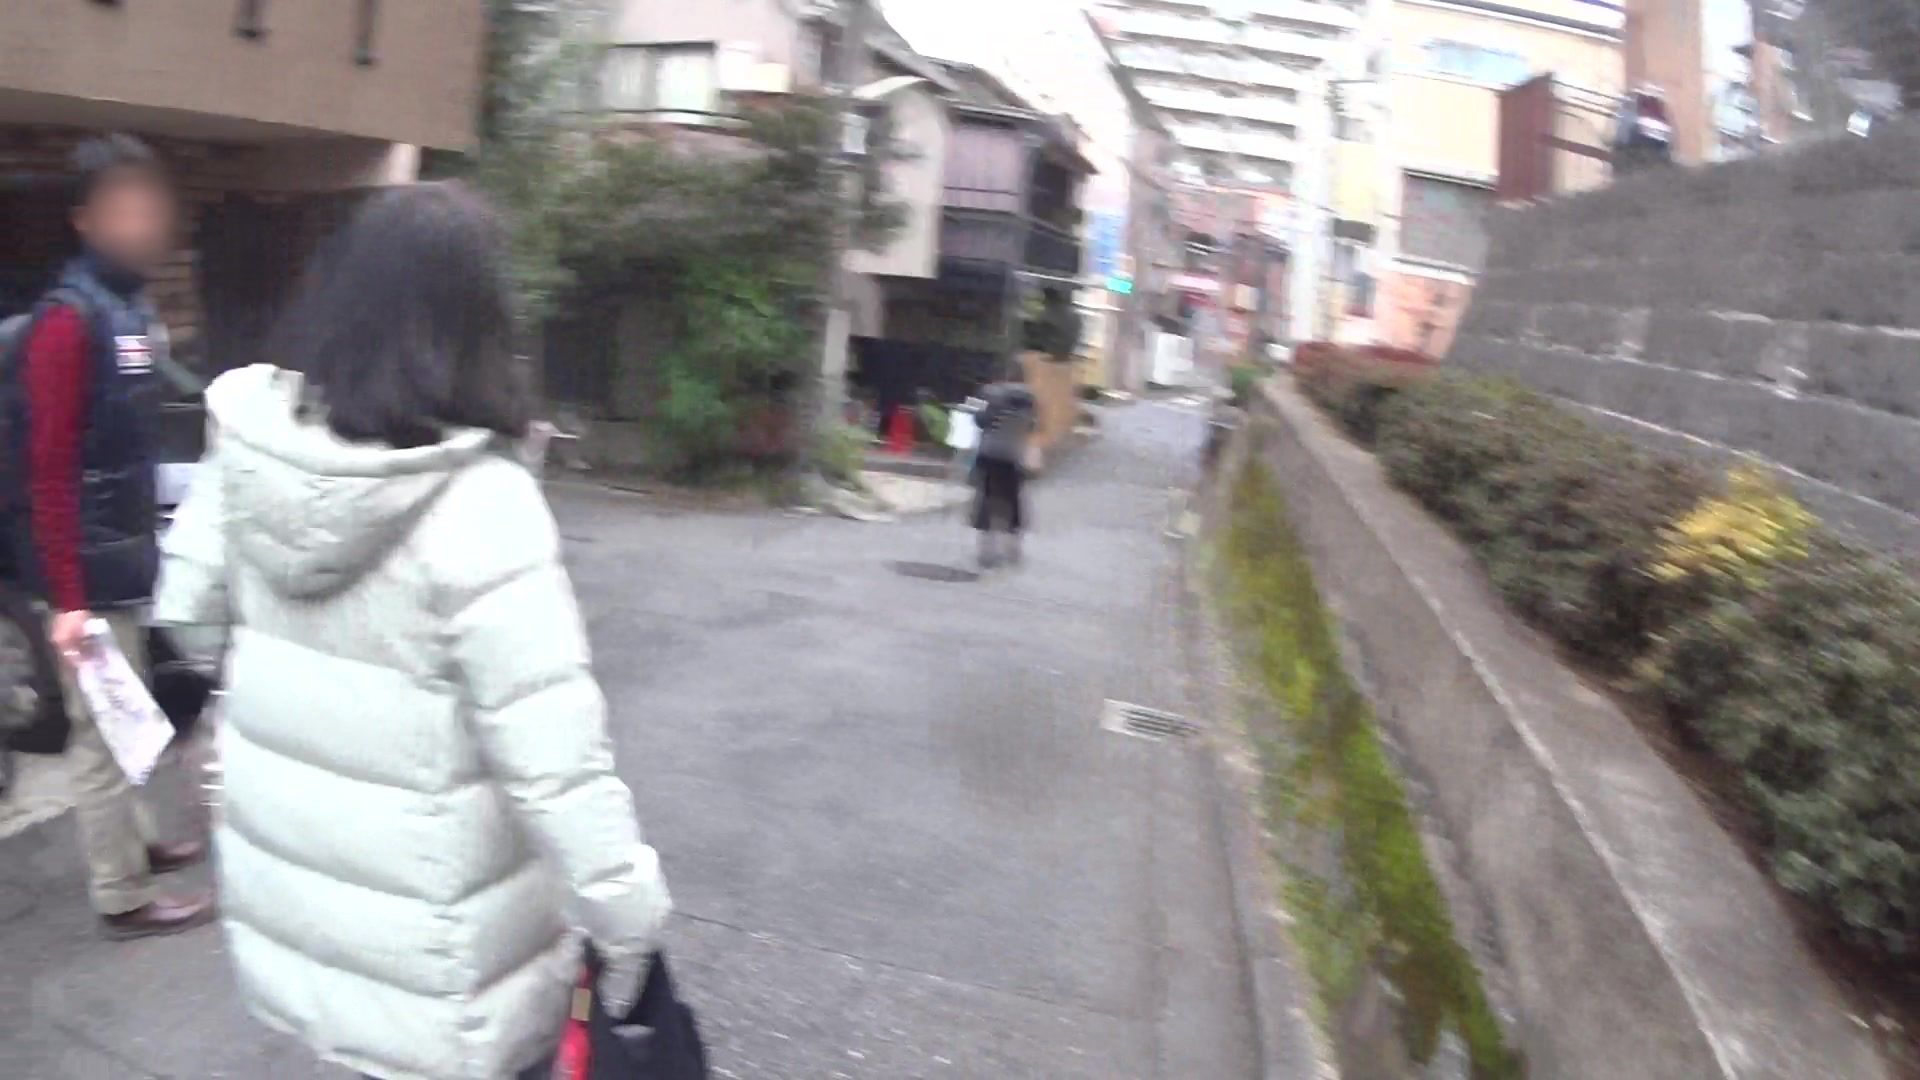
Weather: clear
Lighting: day
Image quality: slightly poor
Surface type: walking surface
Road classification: residential, steps
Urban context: urban centre
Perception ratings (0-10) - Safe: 1.72, Lively: 5.31, Beautiful: 4.31, Boring: 4.64, Depressing: 5.76, Wealthy: 6.83